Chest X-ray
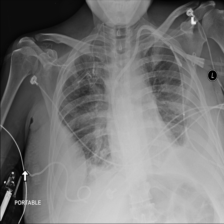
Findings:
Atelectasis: negative
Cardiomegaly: negative
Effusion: negative
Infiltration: negative
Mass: negative
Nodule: negative
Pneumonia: negative
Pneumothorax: negative
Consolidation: negative
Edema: negative
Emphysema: negative
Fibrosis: negative
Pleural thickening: negative
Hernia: negative